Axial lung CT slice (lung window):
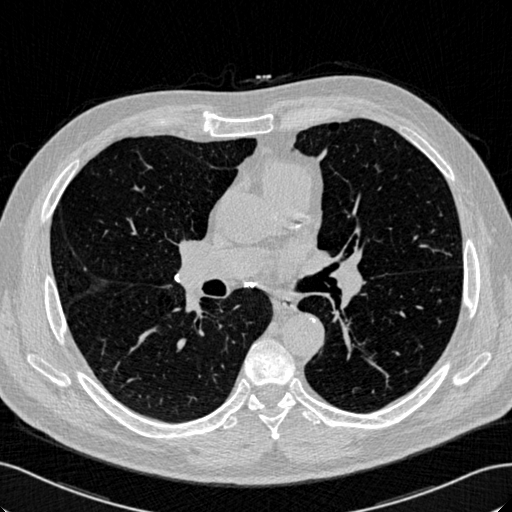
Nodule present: no